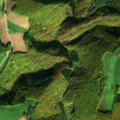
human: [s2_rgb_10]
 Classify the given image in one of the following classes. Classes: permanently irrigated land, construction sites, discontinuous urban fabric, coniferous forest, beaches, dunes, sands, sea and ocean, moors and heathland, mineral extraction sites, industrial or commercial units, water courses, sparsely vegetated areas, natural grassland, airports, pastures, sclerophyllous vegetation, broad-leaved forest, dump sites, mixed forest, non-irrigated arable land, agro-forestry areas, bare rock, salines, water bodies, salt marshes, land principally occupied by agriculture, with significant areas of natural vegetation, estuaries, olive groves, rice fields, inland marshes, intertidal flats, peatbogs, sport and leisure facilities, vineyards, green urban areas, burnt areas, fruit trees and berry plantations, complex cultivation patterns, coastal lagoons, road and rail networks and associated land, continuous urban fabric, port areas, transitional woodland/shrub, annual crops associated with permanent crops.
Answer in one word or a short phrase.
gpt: non-irrigated arable land, complex cultivation patterns, broad-leaved forest, mixed forest